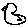
Label: bird